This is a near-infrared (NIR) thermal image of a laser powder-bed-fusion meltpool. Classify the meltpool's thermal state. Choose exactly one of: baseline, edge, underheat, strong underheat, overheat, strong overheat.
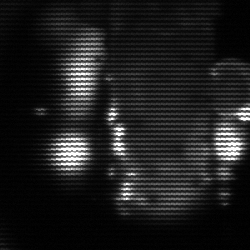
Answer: strong underheat